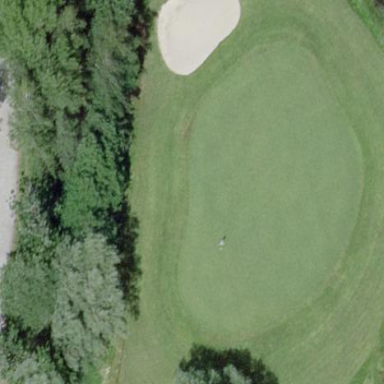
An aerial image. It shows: Penalty area on golf course.